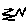
Label: zigzag